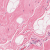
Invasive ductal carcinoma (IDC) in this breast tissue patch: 0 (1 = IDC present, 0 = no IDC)